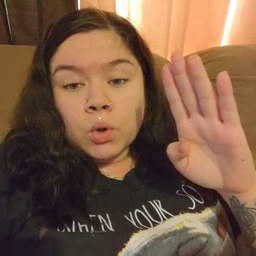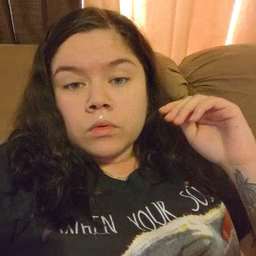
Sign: blue